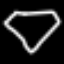
Label: diamond